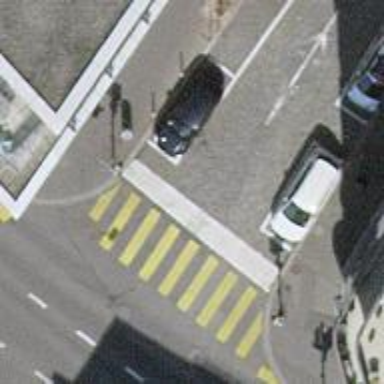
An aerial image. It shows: Road with traffic signals.